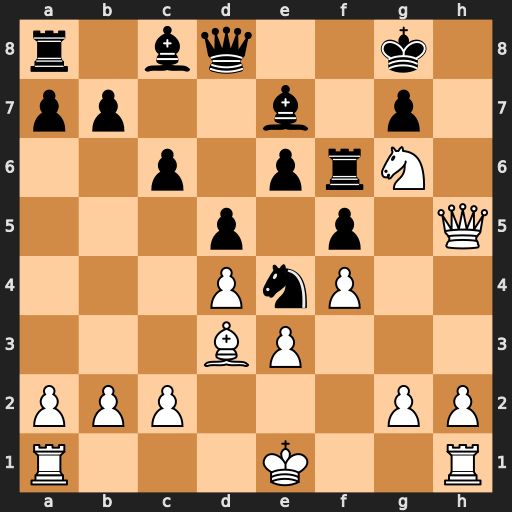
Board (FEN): r1bq2k1/pp2b1p1/2p1prN1/3p1p1Q/3PnP2/3BP3/PPP3PP/R3K2R
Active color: w
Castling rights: KQ
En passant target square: -
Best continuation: Qh8+ Kf7 Ne5#